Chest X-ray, AP view. Patient: 44 years old, sex F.
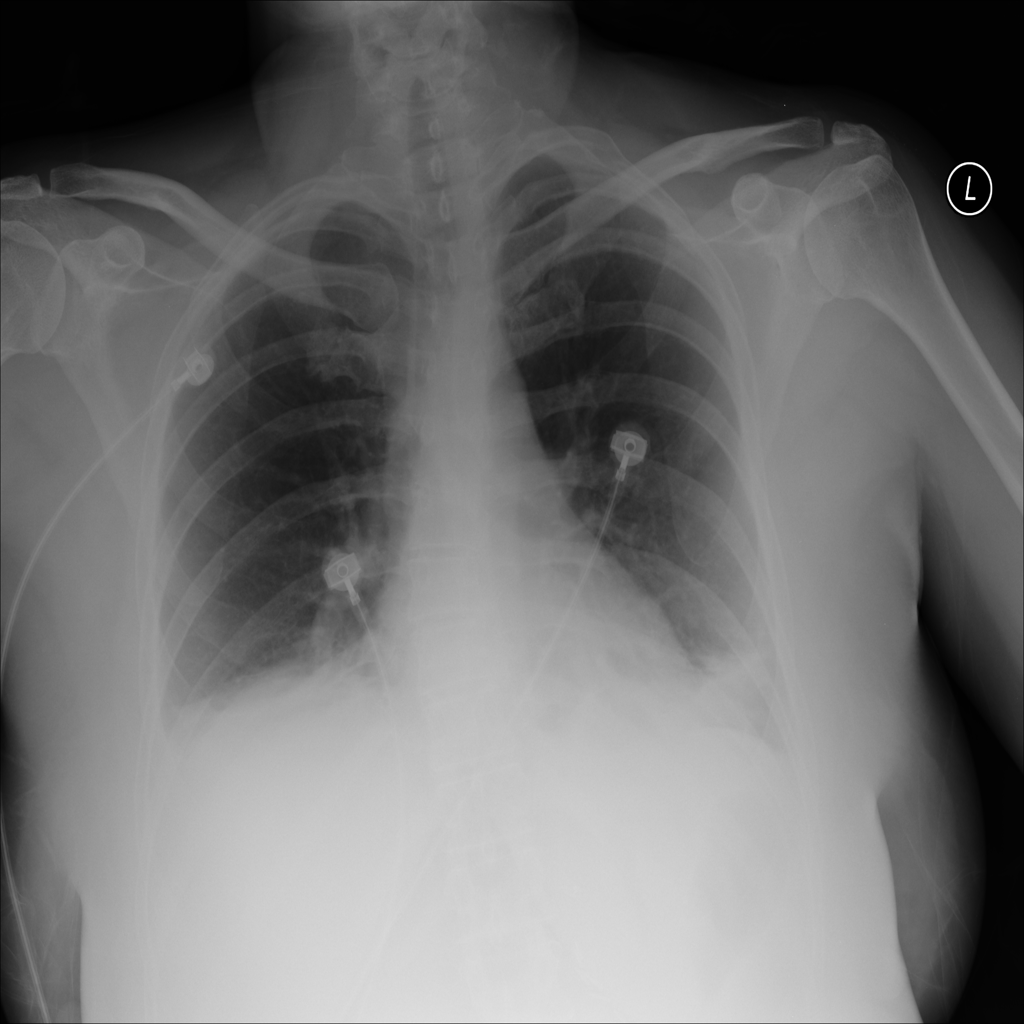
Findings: Atelectasis, Effusion